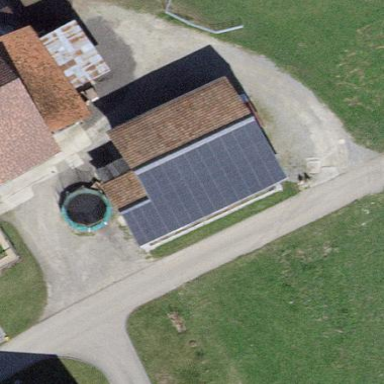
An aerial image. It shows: Solar photovoltaic panel generator producing electricity as small installation.